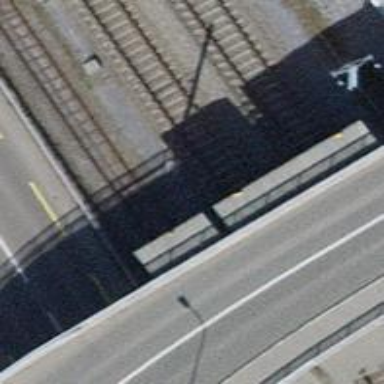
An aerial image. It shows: Railway milestone.